Question: This is what I would like to become:

This is my javascript:
'''
var retrievedObject = localStorage.getItem('exhibitor');
// CALL FUNCTION
parsePerObject(JSON.parse(retrievedObject));
function parsePerObject(data){
}
'''
This is my object in my localStorage :
> {"41873":{"id":"41873","external_id":"","eventid":"5588","venueid":"0","exhibitorcategoryid":"0","name":"Niels
Vroman","shortname":"","booth":"","imageurl":"","mapid":"0","y1":"0","x1":"0","x2":"0","y2":"0","description":"Niels
uit Zulte.","tel":"<PHONE>","address":"Drogenboomstraat
54","email":"vroman.niels@hotmail.com","web":"<URL>","code":"","username":"","password":"","image1":"","imagedescription1":"","image2":"","imagedescription2":"","image3":"","imagedescription3":"","image4":"","imagedescription4":"","image5":"","imagedescription5":"","image6":"","imagedescription6":"","image7":"","imagedescription7":"","image8":"","imagedescription8":"","image9":"","imagedescription9":"","image10":"","imagedescription10":"","image11":"","imagedescription11":"","image12":"","imagedescription12":"","image13":"","imagedescription13":"","image14":"","imagedescription14":"","image15":"","imagedescription15":"","image16":"","imagedescription16":"","image17":"","imagedescription17":"","image18":"","imagedescription18":"","image19":"","imagedescription19":"","image20":"","imagedescription20":"","order":"0","brands":[],"categories":[],"linktodetails":true,"imagethumb":""},"41877":{"id":"41877","external_id":"","eventid":"5588","venueid":"0","exhibitorcategoryid":"0","name":"Ferdau
Daems","shortname":"","booth":"","imageurl":"","mapid":"0","y1":"0","x1":"0","x2":"0","y2":"0","description":"Ferdau
Daems","tel":"<PHONE>","address":"Waregem","email":"fer.dau@gmail.com","web":"<URL>","code":"","username":"","password":"","image1":"","imagedescription1":"","image2":"","imagedescription2":"","image3":"","imagedescription3":"","image4":"","imagedescription4":"","image5":"","imagedescription5":"","image6":"","imagedescription6":"","image7":"","imagedescription7":"","image8":"","imagedescription8":"","image9":"","imagedescription9":"","image10":"","imagedescription10":"","image11":"","imagedescription11":"","image12":"","imagedescription12":"","image13":"","imagedescription13":"","image14":"","imagedescription14":"","image15":"","imagedescription15":"","image16":"","imagedescription16":"","image17":"","imagedescription17":"","image18":"","imagedescription18":"","image19":"","imagedescription19":"","image20":"","imagedescription20":"","order":"0","brands":[],"categories":[],"linktodetails":true}}
Does anyone know how I can sort alphabetically on the name and make a header from the first letter?
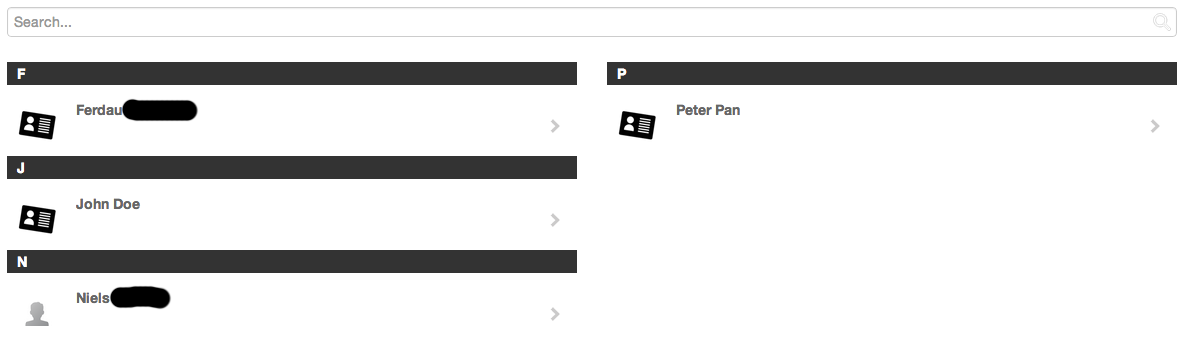
Answer: Say you have an 'Array' of objects, not an 'Object' of objects, to enable indexing and sorting. Objects don't have order.
You retrieve it from 'localStorage'. You parse it.
'''
var people = JSON.parse(localStoarge.getItem("exhibitor");
// now you have an array of objects, each object representing a person.
// regardless of what structure you have now, change it to achieve this.
var comparePersons = function(a, b) {
// this function will compare two people objects.
return a.name.localeCompare(b.name);
// it's using String.prototype.localeCompare which returns 1 if a.name > b.name,
// 0 for equal and -1 for smaller. localeCompare is lexicographic comparison.
};
people.sort(comparePersons);
// now you have the people sorted alphabetically.
'''
You can run through the people array, get the unique start letters, make an array of out them, and then display data as you want. It should be fairly simple.
'''
var letters = '', groups = {};
for (var i = 0, len = people.length; i < len; i++) {
var letterKey = people[i].name.charAt(0).toLowerCase();// get the first letter
if (letters.indexOf(letterKey)) == -1) {
letters += letterKey;
groups[letterKey] = [people[i]];// index the people by unique letters.
} else {
groups[letterKey].push([people[i]]);// add to the existing list. Another Syntax fix
};
};
'''
At this point you have an object like this:
'''
a: [person1, person2, person5, etc..]//the people at A.
b: [person 3, person 4, etc..]// the people at B.
'''
Just use the above data to create the display. Anything more and I would have to invoice you:).
The tricks here are 'Array.prototype.sort'(<URL>.